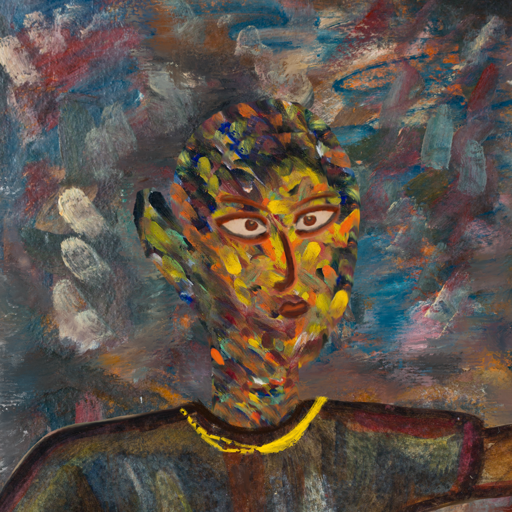
Background: Boggyland, Head And Neck Side: An_Impression, Face Side: Roy_Bahadur, Bust: Mosgoul, Hair Side: Blank, Head Accessory: Blank, Second Necklace: Blank, Necklace: Irani_1, Baby: Blank